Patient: sex M, age 73
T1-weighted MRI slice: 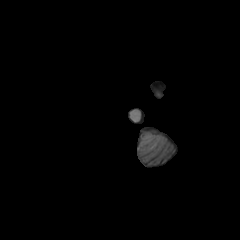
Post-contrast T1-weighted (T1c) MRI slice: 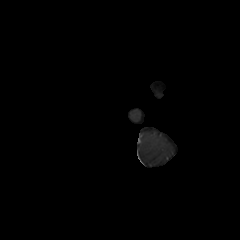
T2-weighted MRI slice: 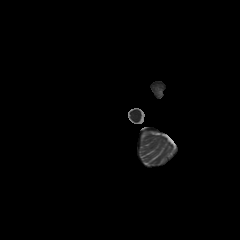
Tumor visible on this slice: no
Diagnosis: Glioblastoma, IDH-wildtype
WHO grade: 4